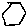
Label: hexagon